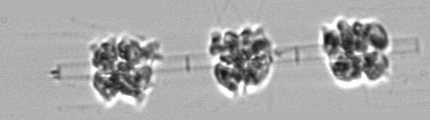
Label: Leptocylindrus_mediterraneus